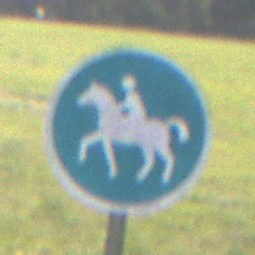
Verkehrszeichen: Reitweg
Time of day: MorningAfternoon
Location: Outdoor (Nature)
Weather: PartlyCloudy
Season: NotSpecified
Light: Natural